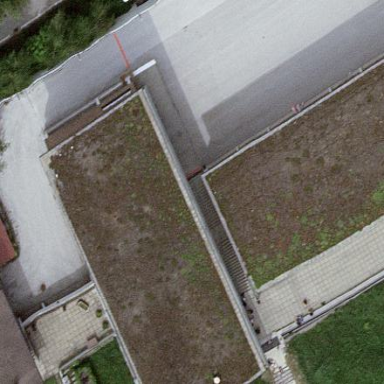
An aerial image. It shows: School building.